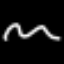
Label: squiggle